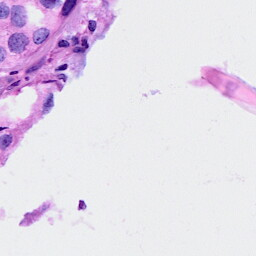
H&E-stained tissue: Breast